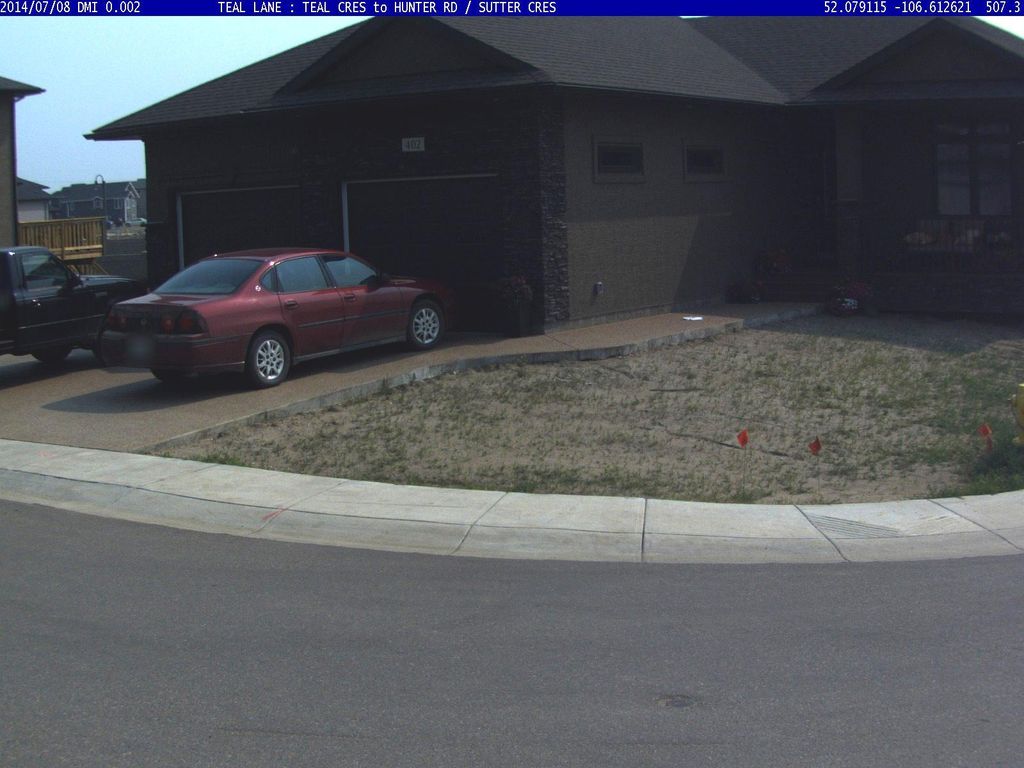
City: saskatoon